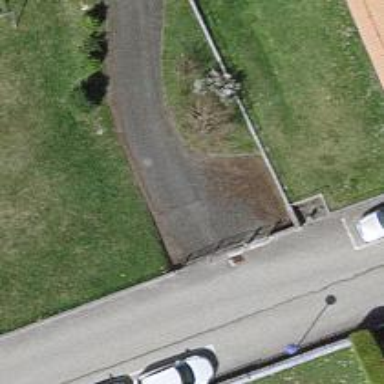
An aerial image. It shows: Gate.